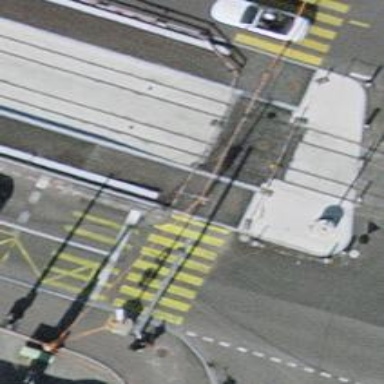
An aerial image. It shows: Tram crossing on the railway.